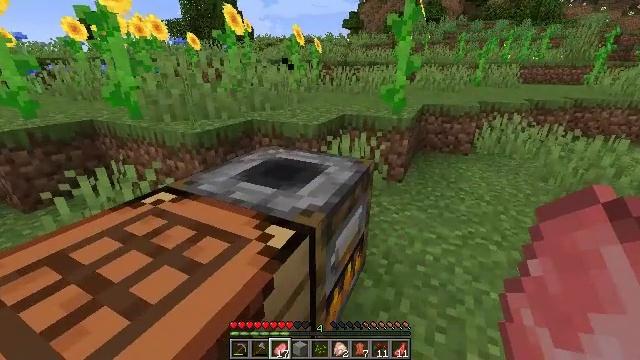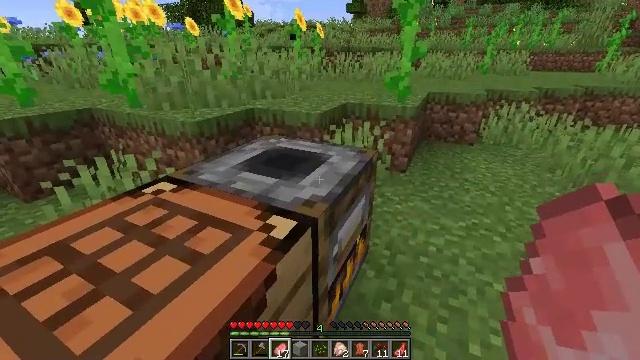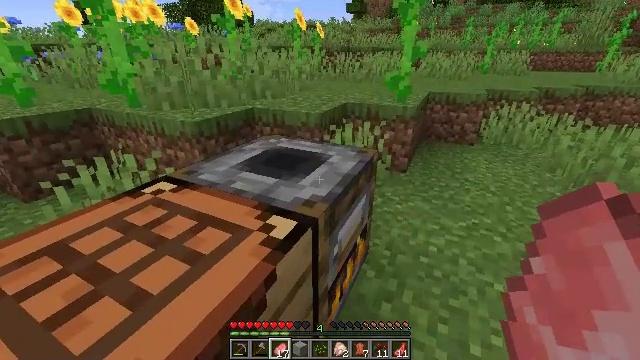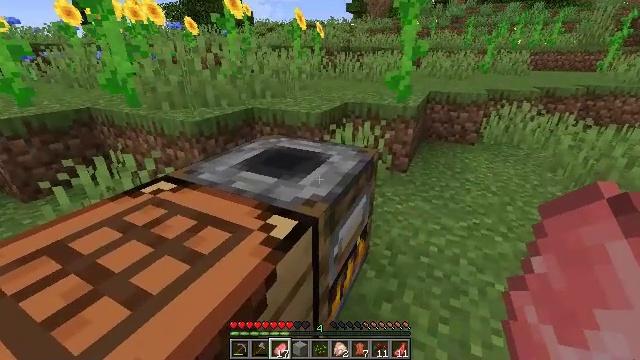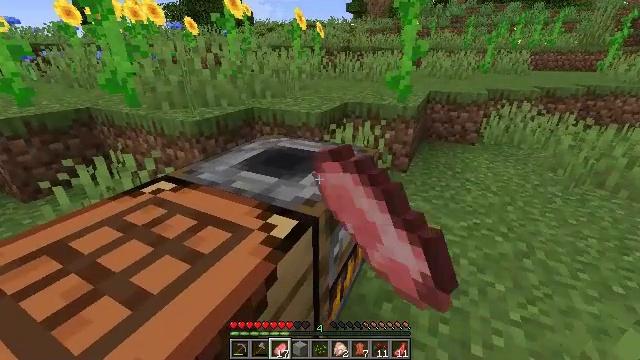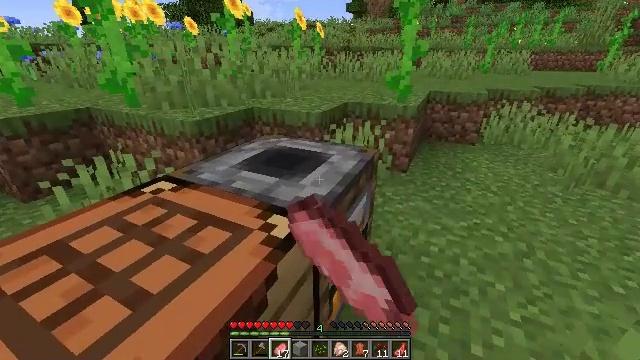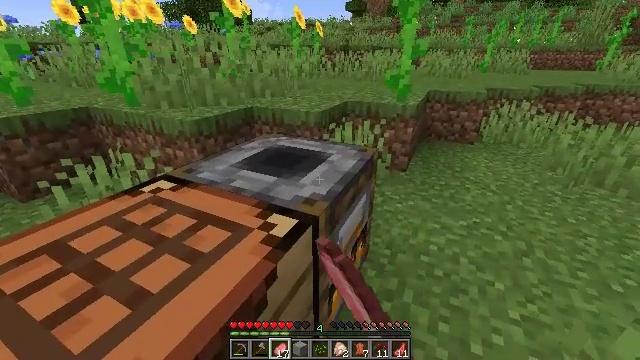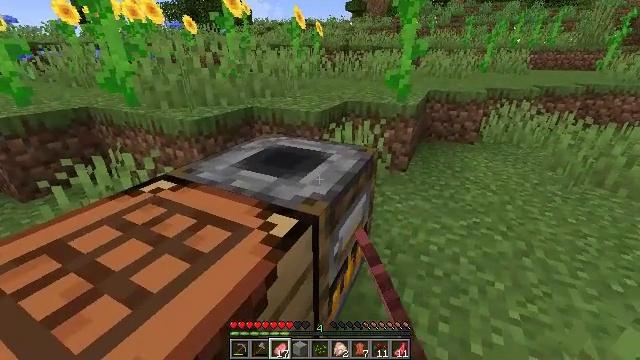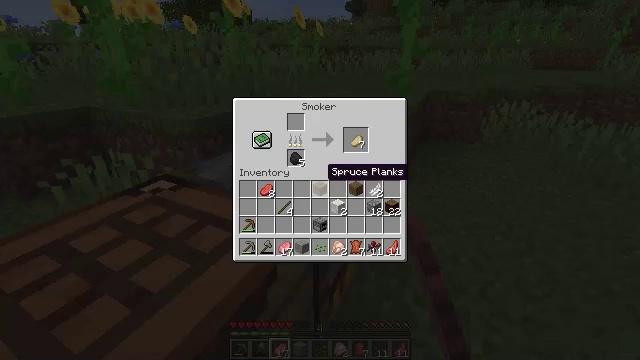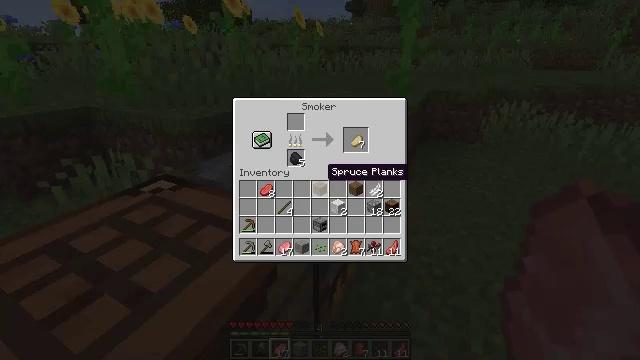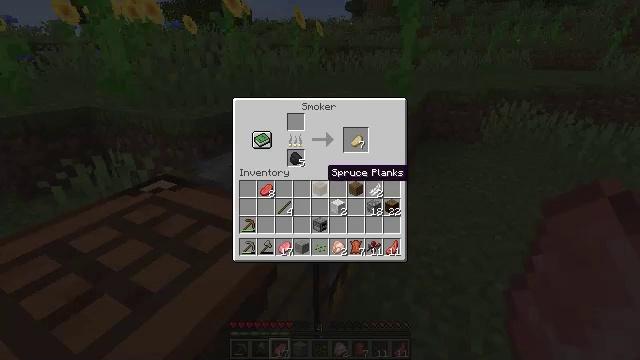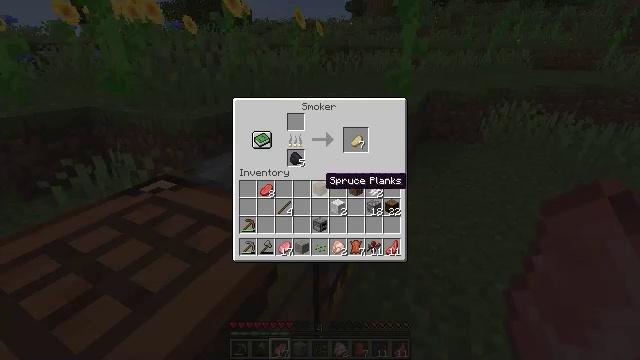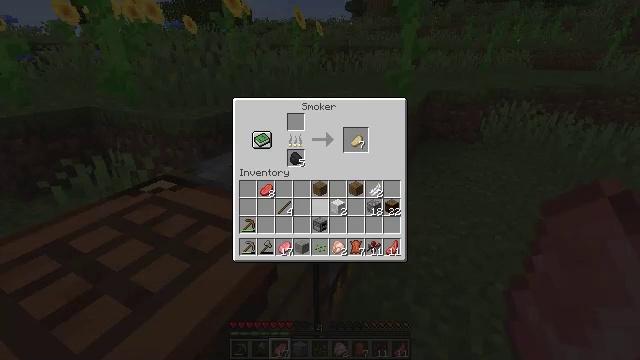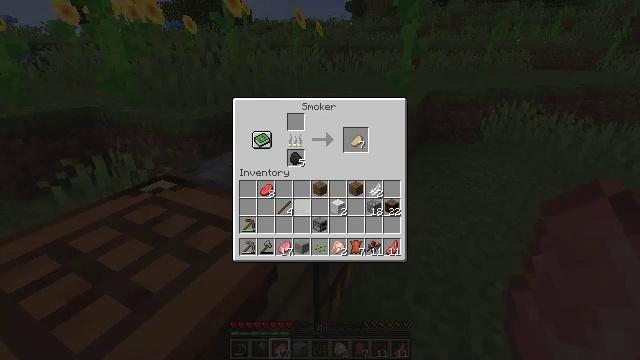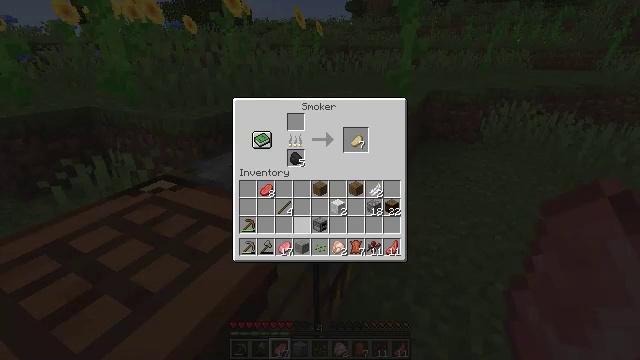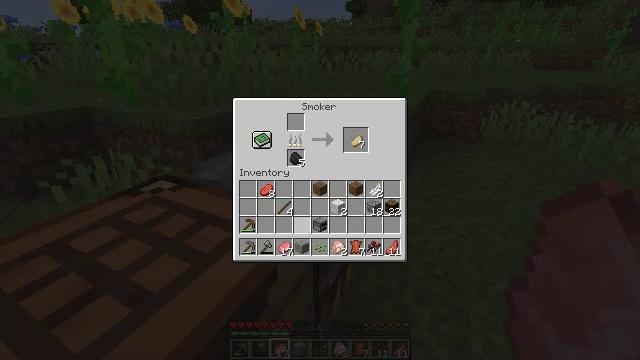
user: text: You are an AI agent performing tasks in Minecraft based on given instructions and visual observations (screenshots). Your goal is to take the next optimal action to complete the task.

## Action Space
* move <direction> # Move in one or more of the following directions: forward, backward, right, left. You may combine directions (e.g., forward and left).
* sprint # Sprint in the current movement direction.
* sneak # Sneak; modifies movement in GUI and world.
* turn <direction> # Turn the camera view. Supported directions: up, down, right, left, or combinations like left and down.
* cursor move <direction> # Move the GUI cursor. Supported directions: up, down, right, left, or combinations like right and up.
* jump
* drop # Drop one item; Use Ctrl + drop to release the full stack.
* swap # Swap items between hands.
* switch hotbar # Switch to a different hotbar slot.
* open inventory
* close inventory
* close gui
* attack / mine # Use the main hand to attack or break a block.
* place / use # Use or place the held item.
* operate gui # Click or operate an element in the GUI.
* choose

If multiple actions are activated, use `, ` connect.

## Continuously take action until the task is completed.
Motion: motion action
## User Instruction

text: craft item air
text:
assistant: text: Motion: turn down
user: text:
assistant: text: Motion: no_op
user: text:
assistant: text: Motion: use / place
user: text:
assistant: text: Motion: use / place
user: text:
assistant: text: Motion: use / place
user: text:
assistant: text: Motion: no_op
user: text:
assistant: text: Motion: no_op
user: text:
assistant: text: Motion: open gui
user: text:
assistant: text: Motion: no_op
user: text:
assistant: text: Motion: sneak
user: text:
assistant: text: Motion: sneak, cursor move down
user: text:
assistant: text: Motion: sneak, cursor move left and down
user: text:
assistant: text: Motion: sneak, cursor move left and down
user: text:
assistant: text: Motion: sneak
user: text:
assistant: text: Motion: sneak
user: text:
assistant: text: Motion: sneak
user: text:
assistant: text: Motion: sneak
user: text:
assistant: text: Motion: sneak, cursor move down
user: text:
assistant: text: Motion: sneak
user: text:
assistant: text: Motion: sneak
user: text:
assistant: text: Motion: sneak
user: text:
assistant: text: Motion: sneak, operate gui
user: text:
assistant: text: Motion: sneak, operate gui
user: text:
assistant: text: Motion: sneak
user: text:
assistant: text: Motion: sneak
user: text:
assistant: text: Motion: sneak
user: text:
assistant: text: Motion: no_op
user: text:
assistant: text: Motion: no_op
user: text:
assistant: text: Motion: cursor move right and up
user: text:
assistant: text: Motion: cursor move right and up